Question: I'm building an iOS layout which consists of a 'UITableView' and a 'UIScrollView'. The 'UIScrollView' is inside a table cell of the 'UITableView' and can be scrolled both horizontally and vertically. The diagram below shows this situation. If the user begins scrolling down/up on the 'UIScrollView' the scrolling event should trigger 'setContentOffset' of the table view, and not 'setContentOffset' for the scroll view while the top of the scroll view will be on the dotted line (it's constant height). Then a scrolling touch event should trigger 'setContentOffset' for the scroll view, not for the table view.
In another case: When the user starts scrolling on the table view, it should trigger 'setContentOffset' for the table view, until the scroll view reaches the dotted line. Then the scroll view should handle 'setContentOffset'.
My problem is how to transfer touch events between the table view and the scroll view during one sliding action.

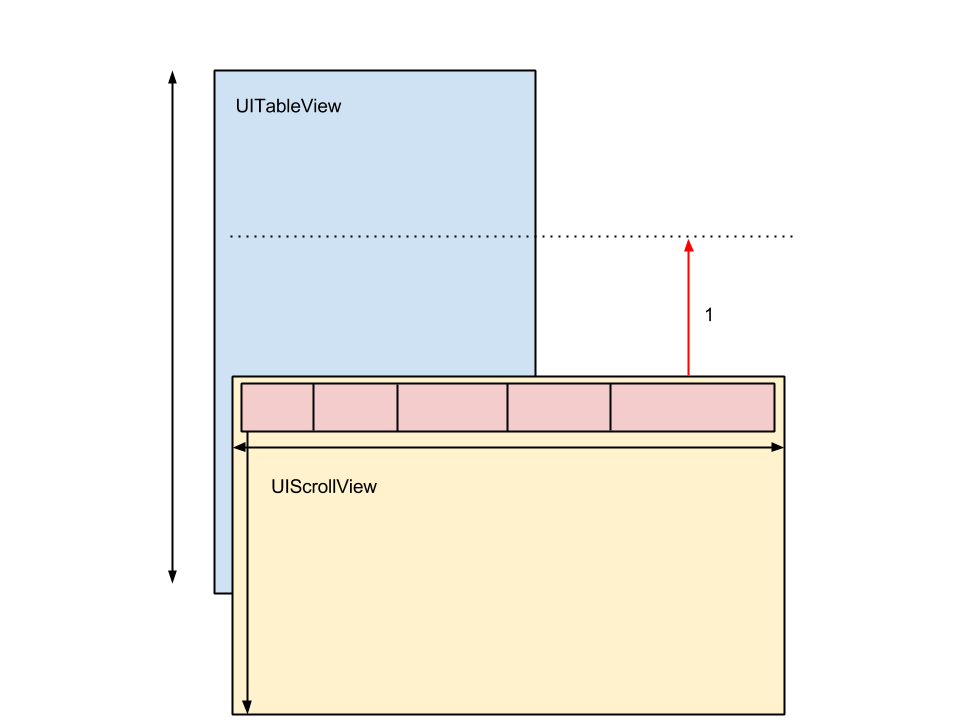
Answer: This sounds like one of those cases where you want something quite specific and custom. So trying to do something clever with the gesture recognizers won't be enough.
The main problem is that the ways you can control gesture recognizers such as with 'gestureRecognizer:shouldReceiveTouch:' and 'gestureRecognizerShouldBegin:' only affect the start of the gesture (or for new touches, not ongoing ones), but you want a single ongoing gesture to transition between controlling each view. So for this reason I think you will need to place a large transparent view over your entire screen with a pan gesture recognizer on it and in your handlePan method decide which view you want to adjust and then call 'setContentOffset' directly on that view. You can use the translation of the pan recognizer and the existing content offset to calculate the new one. I know this isn't very elegant, but I can't think of another way to achieve the effect you want.